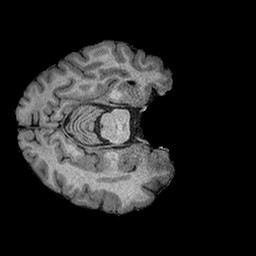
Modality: T1w
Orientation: axial
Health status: healthy